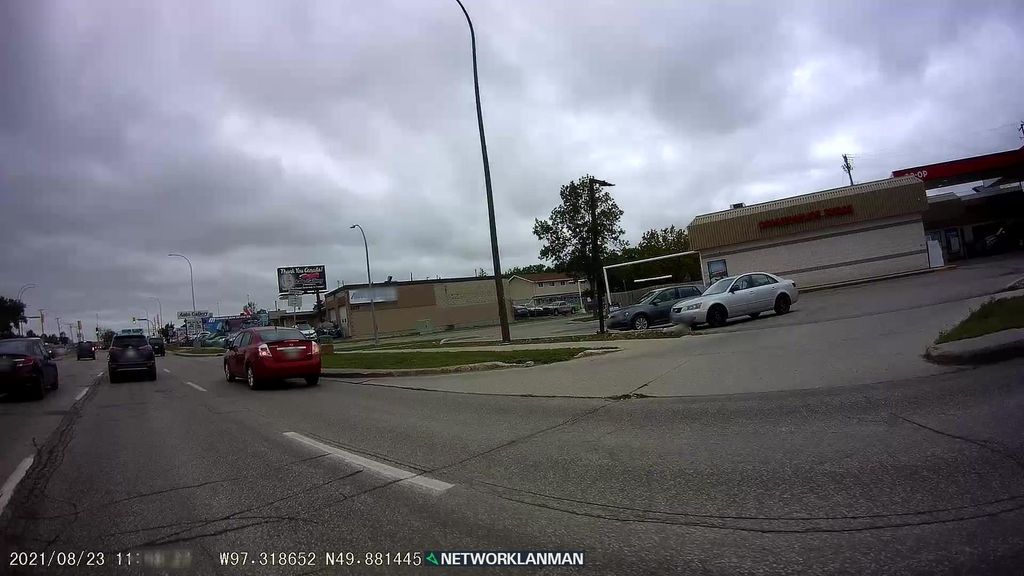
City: winnipeg